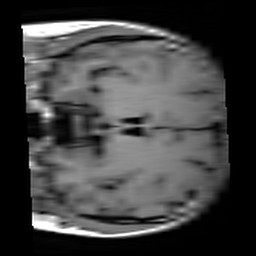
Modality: T1w
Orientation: coronal
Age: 21
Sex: female
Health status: healthy
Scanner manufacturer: siemens
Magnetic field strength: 3 T
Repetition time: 4.1 s
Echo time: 0.0085 s